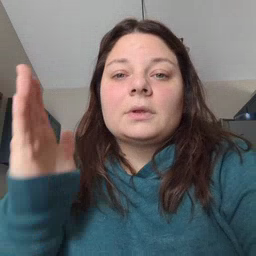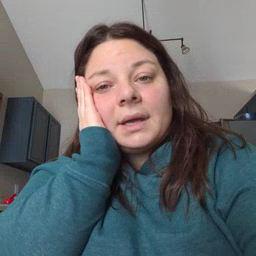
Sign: bed